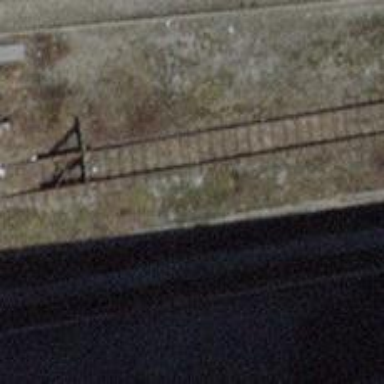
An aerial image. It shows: Railway buffer stop.